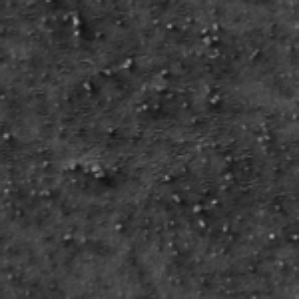
Label: frost